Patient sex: F
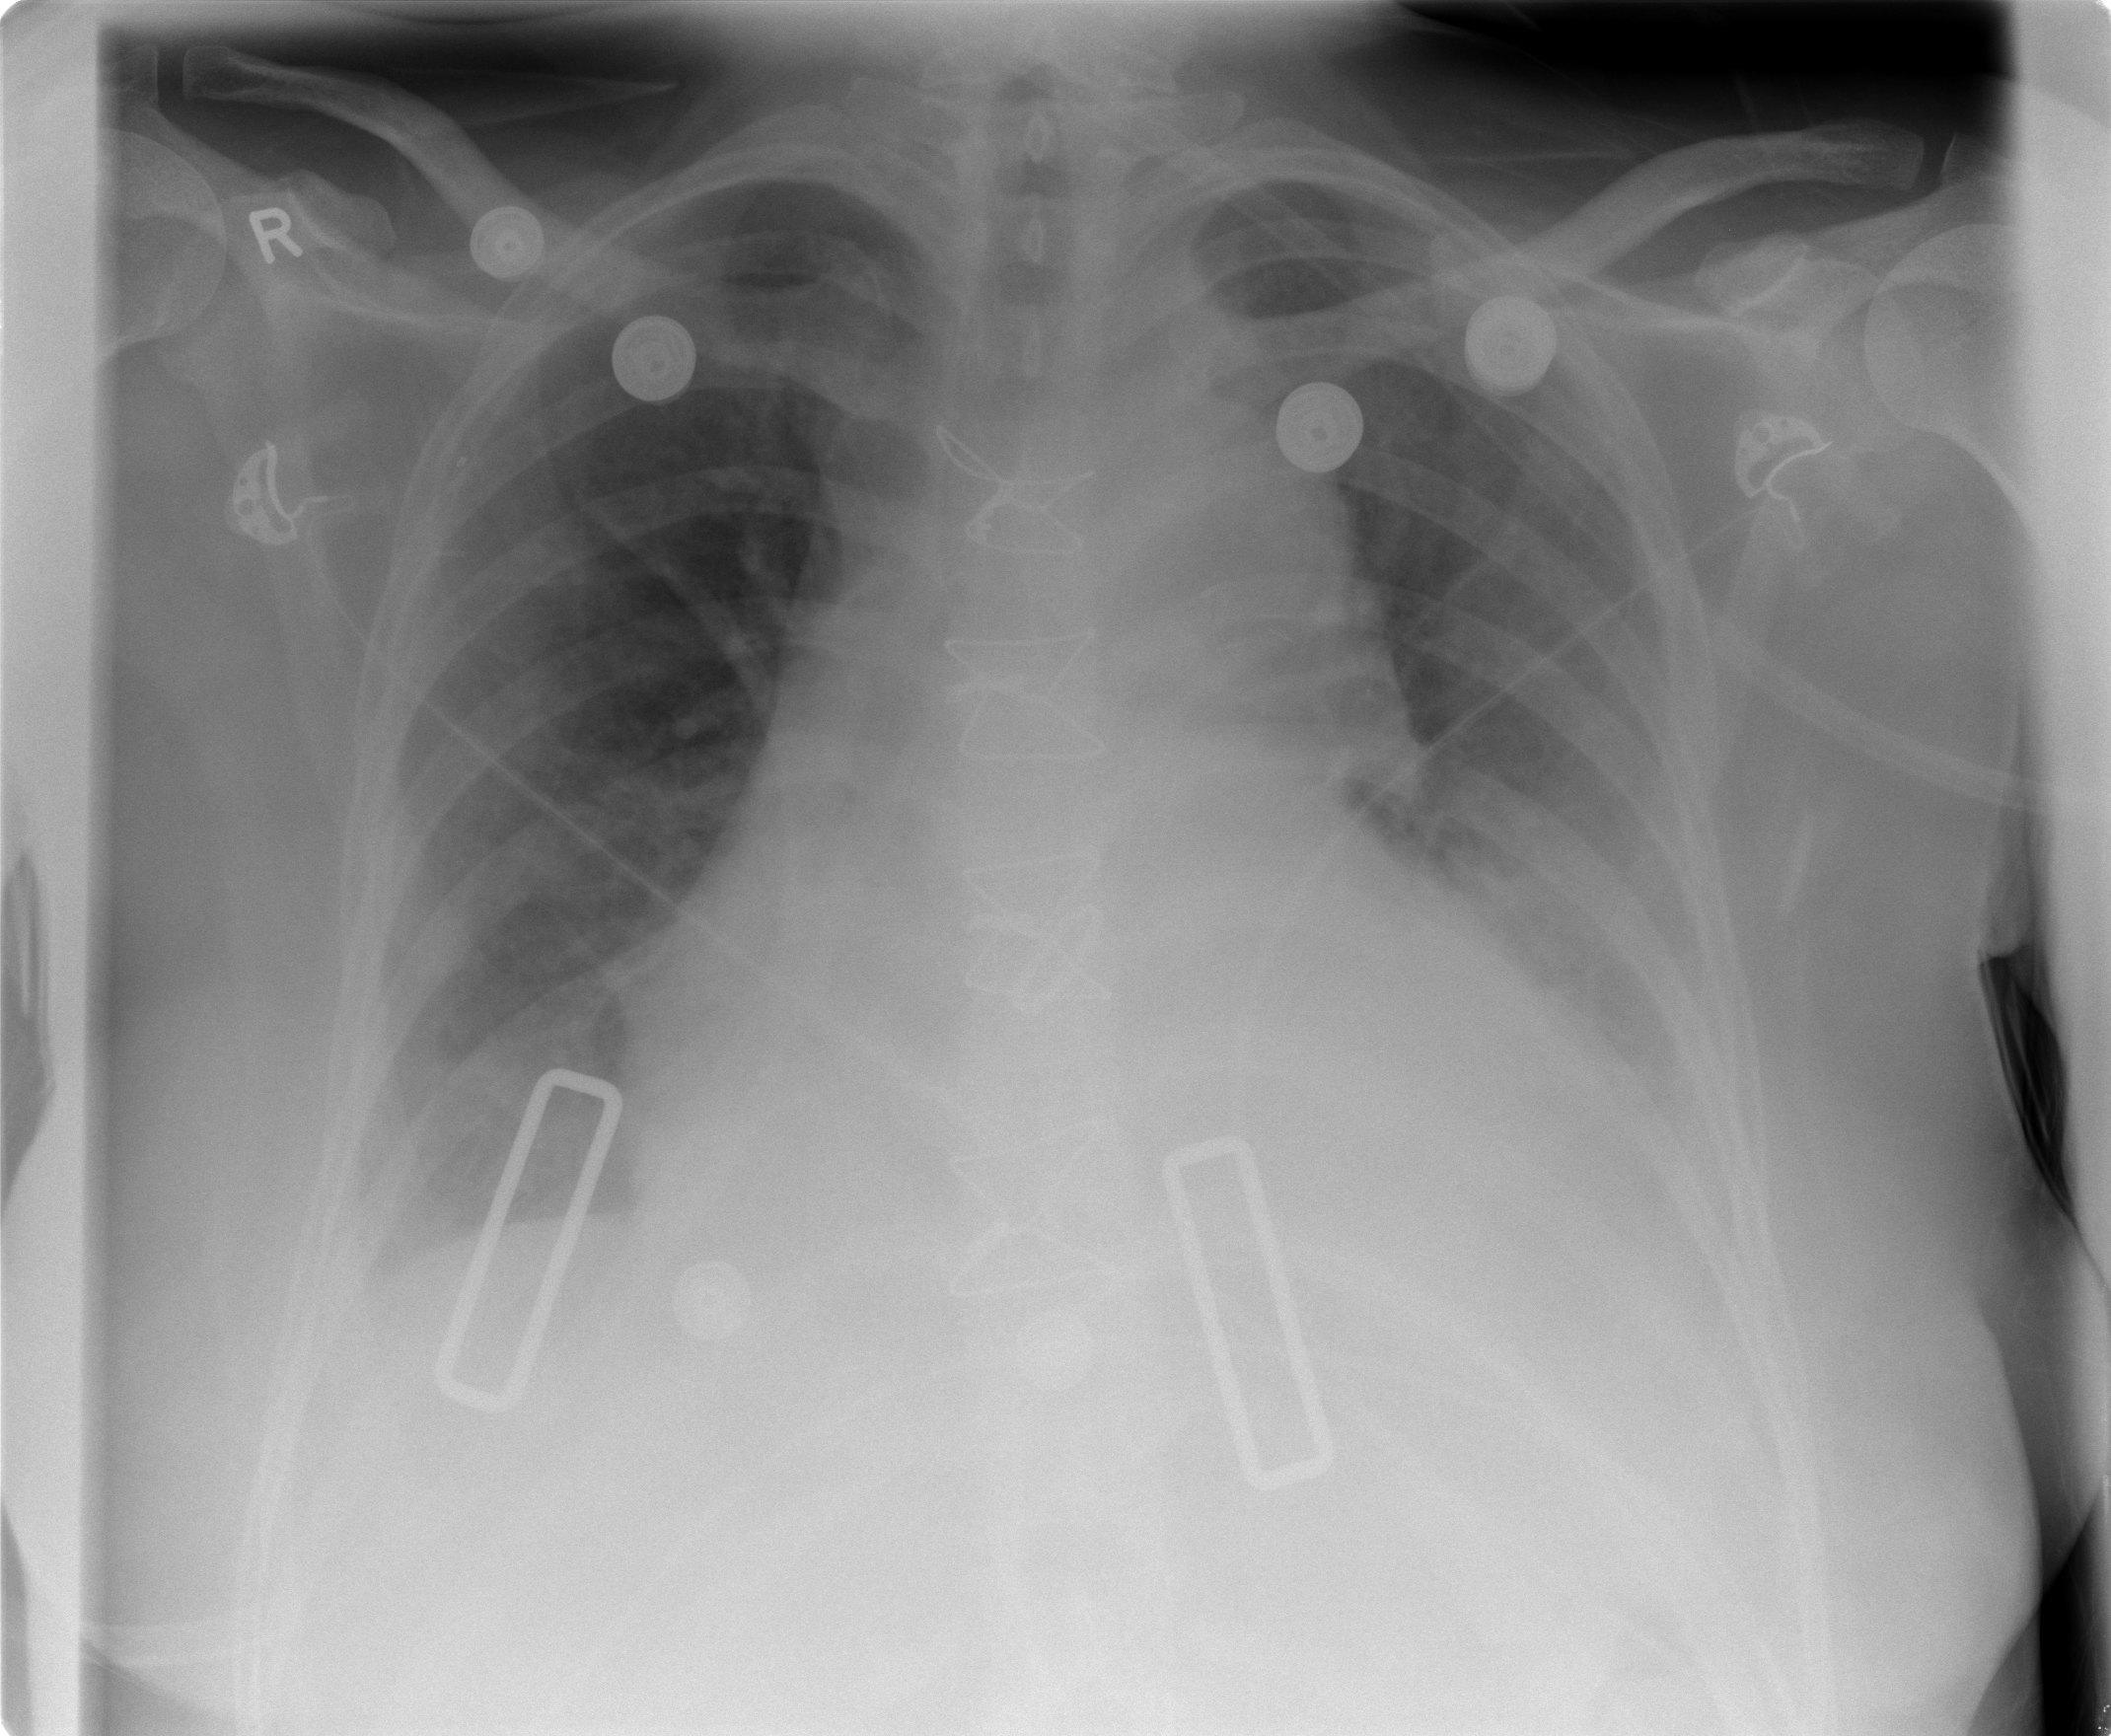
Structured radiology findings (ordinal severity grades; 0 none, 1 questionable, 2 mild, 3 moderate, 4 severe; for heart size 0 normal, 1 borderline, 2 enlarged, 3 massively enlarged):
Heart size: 2
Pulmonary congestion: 2
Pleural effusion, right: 1
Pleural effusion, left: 2
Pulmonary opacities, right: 0
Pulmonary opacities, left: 0
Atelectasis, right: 0
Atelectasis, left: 2